Field crop: maize
Growth stage: 1
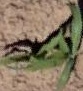
Species: maize